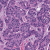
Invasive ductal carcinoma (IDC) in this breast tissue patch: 1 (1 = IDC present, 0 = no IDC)